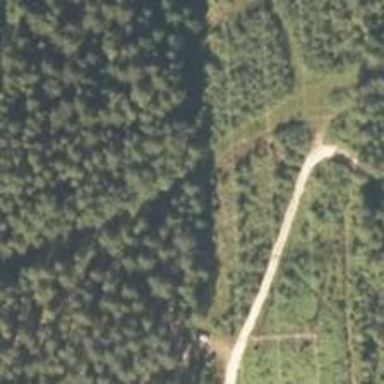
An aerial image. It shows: Track road designed for nordic skiing.